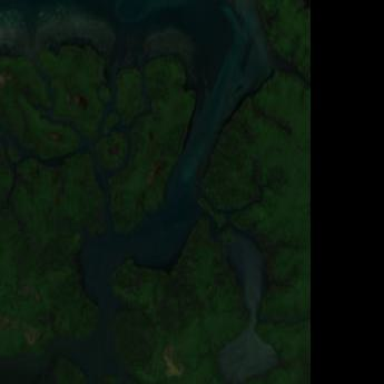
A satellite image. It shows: Mangrove wetland along the natural coastline.